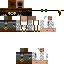
A male human skin with medium skin, wearing brown long hair dressed in a blue hoodie and black pants, featuring a closed mouth.